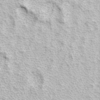
Label: not_dusty